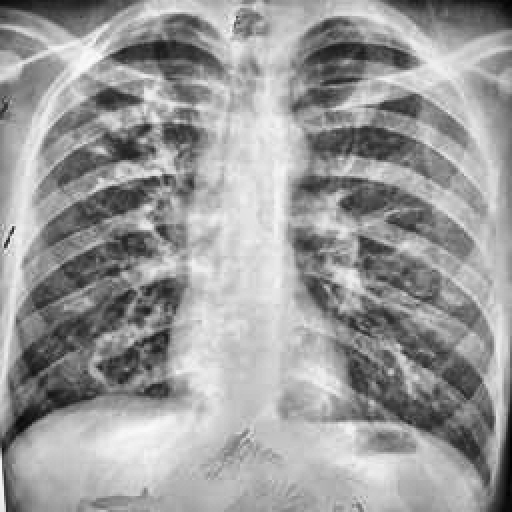
Finding: TUBERCULOSIS